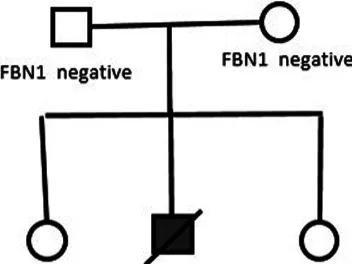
Pedigree with negative first-degree genetic testing results.
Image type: radiology (x_ray)